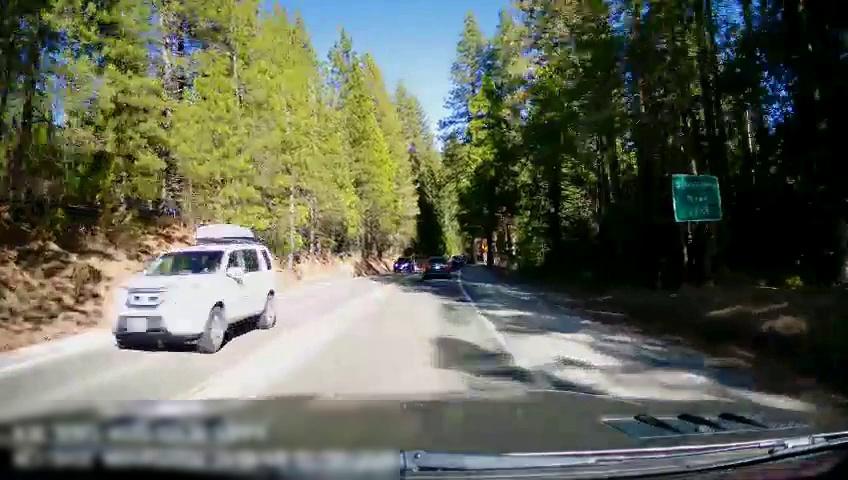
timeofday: Day
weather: Sunny
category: Drivable Space
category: Vehicles | SUV
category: Vehicles | SUV
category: Vehicles | Car
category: Vehicles | Car
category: Lanes | Opposite Lane
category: Lanes | Opposite Lane
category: Lanes | Current Lane
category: Lanes | Current Lane
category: Traffic | Signs